Question: My problem is that when I consult an image from 'D:/Folder/my_drawing.jpg' after "cleaning" the canvas, the canvas is dirty with the previous drawn images. The canvas is visually clear, but accumulates the former drawn image and the new one. The goal is make a Paint like program, that allows save draws and with a button that clean all the canvas.
The behaviour is as follow:
First I draw the curved line, after I clean the canvas, and after that, I draw the line, and when I consult the image, opening the file, the image is composed as shown below:

This is the code, in Python:
'''
import os
from tkinter import *
from PIL import Image, ImageDraw
class Paint(object):
def __init__(self):
self.root = Tk()
self.pen_button = self.use_pen
self.save_button = Button(self.root, text='Save', command=self.Save)
self.save_button.grid(row=0, column=3)
self.eraser_button = Button(self.root, text='Clean canvas', command=self.use_eraser)
self.eraser_button.grid(row=0, column=1)
self.c = Canvas(self.root, bg='white', width=600, height=600)
self.c.grid(row=1, columnspan=5)
self.setup()
self.root.mainloop()
def activate_button(self, some_button):
self.active_button = some_button
def use_pen(self):
self.activate_button(self.pen_button)
def setup(self):
self.path=''
self.old_x = None
self.old_y = None
self.image1 = Image.new("RGB",(600,600),'white')
self.draw = ImageDraw.Draw(self.image1)
self.active_button = self.pen_button
self.c.bind('<B1-Motion>', self.paint)
self.c.bind('<ButtonRelease-1>', self.reset)
def use_eraser(self):
self.c.delete(ALL)
def Save(self):
self.c.postscript(file="my_drawing.jpg", colormode='color')
filename = "my_drawing.jpg"
self.image1.save(filename)
def paint(self, event):
self.line_width = 2.0
paint_color = 'black'
if self.old_x and self.old_y:
self.c.create_line(self.old_x, self.old_y, event.x, event.y,
width=self.line_width, fill=paint_color, dash=(),capstyle=ROUND, smooth=TRUE, splinesteps=36)
self.draw.line([self.old_x, self.old_y, event.x, event.y], fill="black", width=5)
self.old_x = event.x
self.old_y = event.y
def reset(self, event):
self.old_x, self.old_y = None, None
if __name__ == '__main__':
Paint()
'''
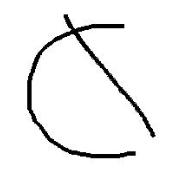
Answer: I've solved it with this changes. I hope it serves to another with the same problem.
'''
import io
def Save(self):
ps=self.c.postscript(colormode='color')
img = Image.open(io.BytesIO(ps.encode('utf-8')))
img.save('D:/Folder/my_drawing.jpg')
def paint(self, event):
self.line_width = 2.0
paint_color = self.color
if self.old_x and self.old_y:
self.c.create_line(self.old_x, self.old_y, event.x, event.y,
width=self.line_width, fill=paint_color, dash=(),
capstyle=ROUND, smooth=TRUE, splinesteps=36)
self.old_x = event.x
self.old_y = event.y
'''